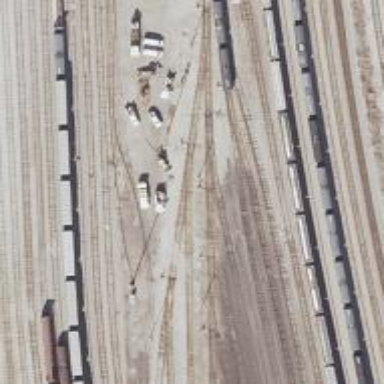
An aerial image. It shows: Railway yard in service.